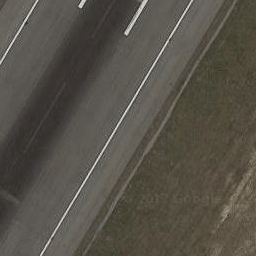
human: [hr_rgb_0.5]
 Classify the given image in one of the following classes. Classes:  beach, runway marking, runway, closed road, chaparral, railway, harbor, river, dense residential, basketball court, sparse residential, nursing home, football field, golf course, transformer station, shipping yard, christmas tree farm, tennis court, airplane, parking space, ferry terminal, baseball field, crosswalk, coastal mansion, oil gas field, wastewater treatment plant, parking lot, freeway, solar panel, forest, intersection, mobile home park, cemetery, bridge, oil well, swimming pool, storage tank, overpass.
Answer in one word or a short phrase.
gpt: runway